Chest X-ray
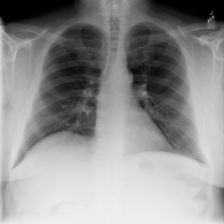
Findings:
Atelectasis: negative
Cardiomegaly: negative
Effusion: negative
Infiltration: negative
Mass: negative
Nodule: negative
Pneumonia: negative
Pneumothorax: negative
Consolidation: negative
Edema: negative
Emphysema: negative
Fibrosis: negative
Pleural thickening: negative
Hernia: negative